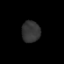
Tissue: prostate
Cell type: Epithelial cells
Senescence score: 0.354
Nuclear area (px): 382
Mean DAPI intensity: 52.516